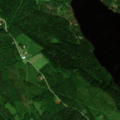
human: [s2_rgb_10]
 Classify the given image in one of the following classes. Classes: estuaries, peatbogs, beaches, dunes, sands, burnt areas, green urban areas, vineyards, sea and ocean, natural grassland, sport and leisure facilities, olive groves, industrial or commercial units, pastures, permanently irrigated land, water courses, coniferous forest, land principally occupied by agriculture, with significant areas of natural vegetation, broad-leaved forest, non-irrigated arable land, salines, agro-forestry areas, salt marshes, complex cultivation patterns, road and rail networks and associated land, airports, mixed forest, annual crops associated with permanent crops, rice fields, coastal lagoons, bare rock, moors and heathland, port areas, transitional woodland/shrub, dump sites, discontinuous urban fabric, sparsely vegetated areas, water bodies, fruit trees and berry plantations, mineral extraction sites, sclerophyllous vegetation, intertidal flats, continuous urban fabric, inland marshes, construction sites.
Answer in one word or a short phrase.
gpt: broad-leaved forest, coniferous forest, mixed forest, water bodies